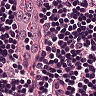
Metastatic tissue present: no